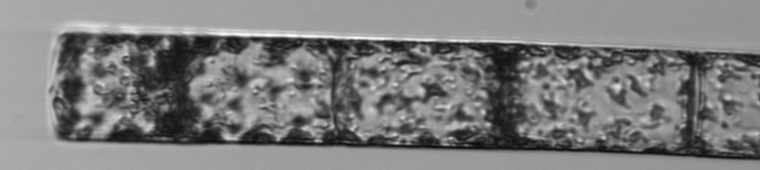
Label: Guinardia_flaccida